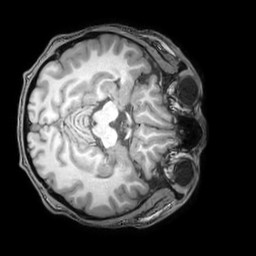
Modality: T1w
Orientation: axial
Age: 18
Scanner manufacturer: philips
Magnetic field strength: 3 T
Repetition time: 0.007 s
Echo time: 0.003501 s